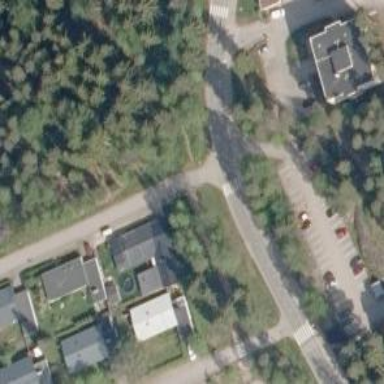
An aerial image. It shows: Asphalt road in living street.